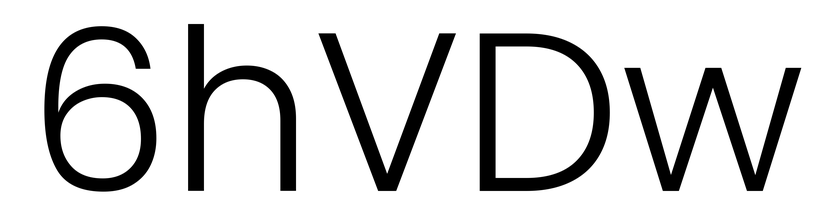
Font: Poppins-Light